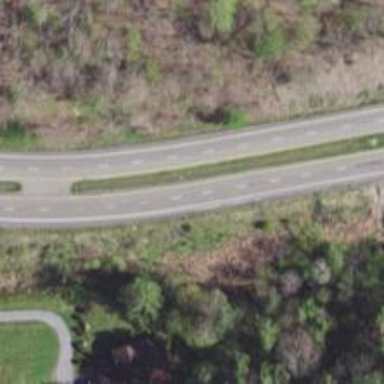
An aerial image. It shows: Trunk highway.